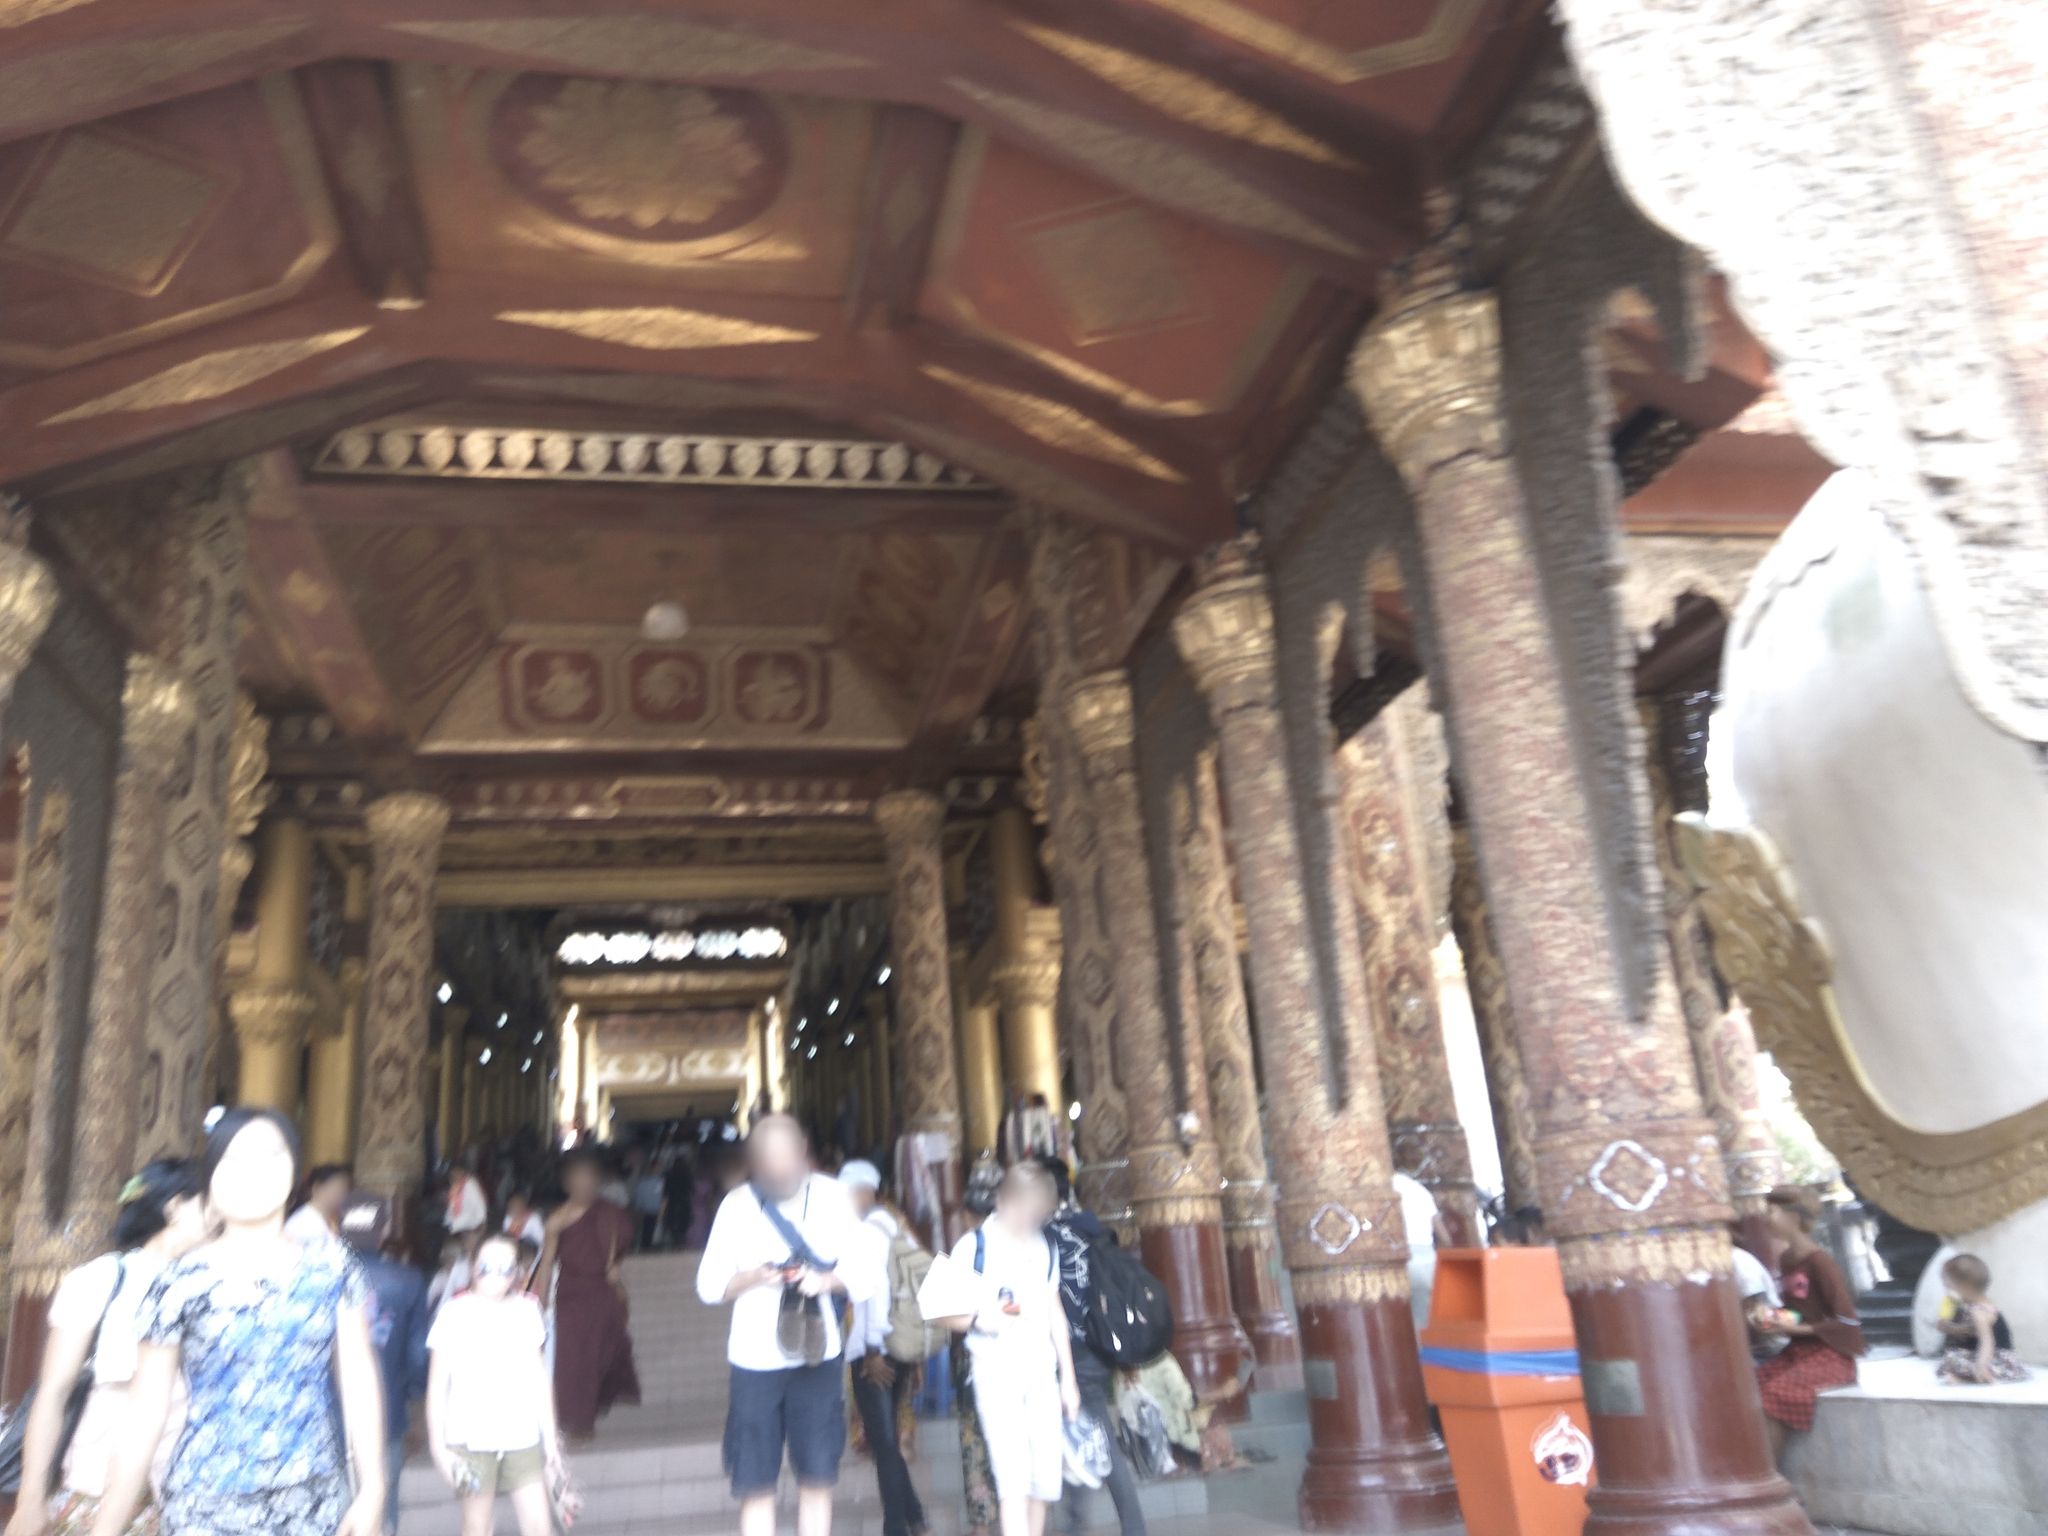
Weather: clear
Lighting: day
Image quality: slightly poor
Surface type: walking surface
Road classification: steps, footway, secondary
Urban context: urban centre
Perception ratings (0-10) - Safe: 6.13, Lively: 8.07, Beautiful: 7.09, Boring: 6.13, Depressing: 4.76, Wealthy: 2.6